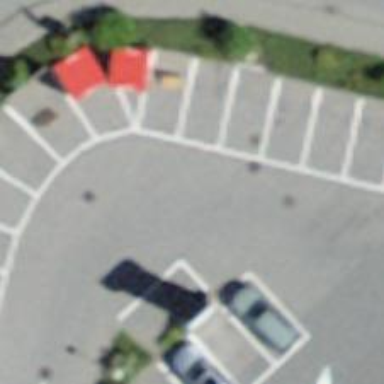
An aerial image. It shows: Paved parking aisle designated as service road.